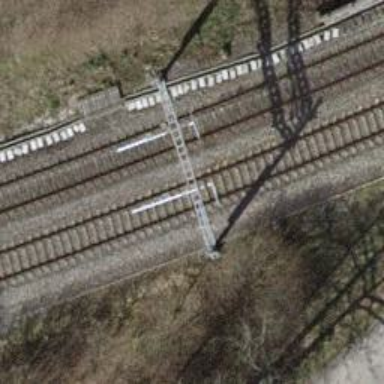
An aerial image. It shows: Railway track with contact lines for electrification.